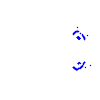
Particle: proton